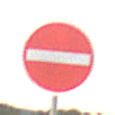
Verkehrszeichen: VerbotDerEinfahrt
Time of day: SunriseSunset
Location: Outdoor (RoadRail)
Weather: PartlyCloudy
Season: NotSpecified
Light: Natural